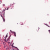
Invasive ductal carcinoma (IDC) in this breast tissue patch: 0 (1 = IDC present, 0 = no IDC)